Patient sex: M
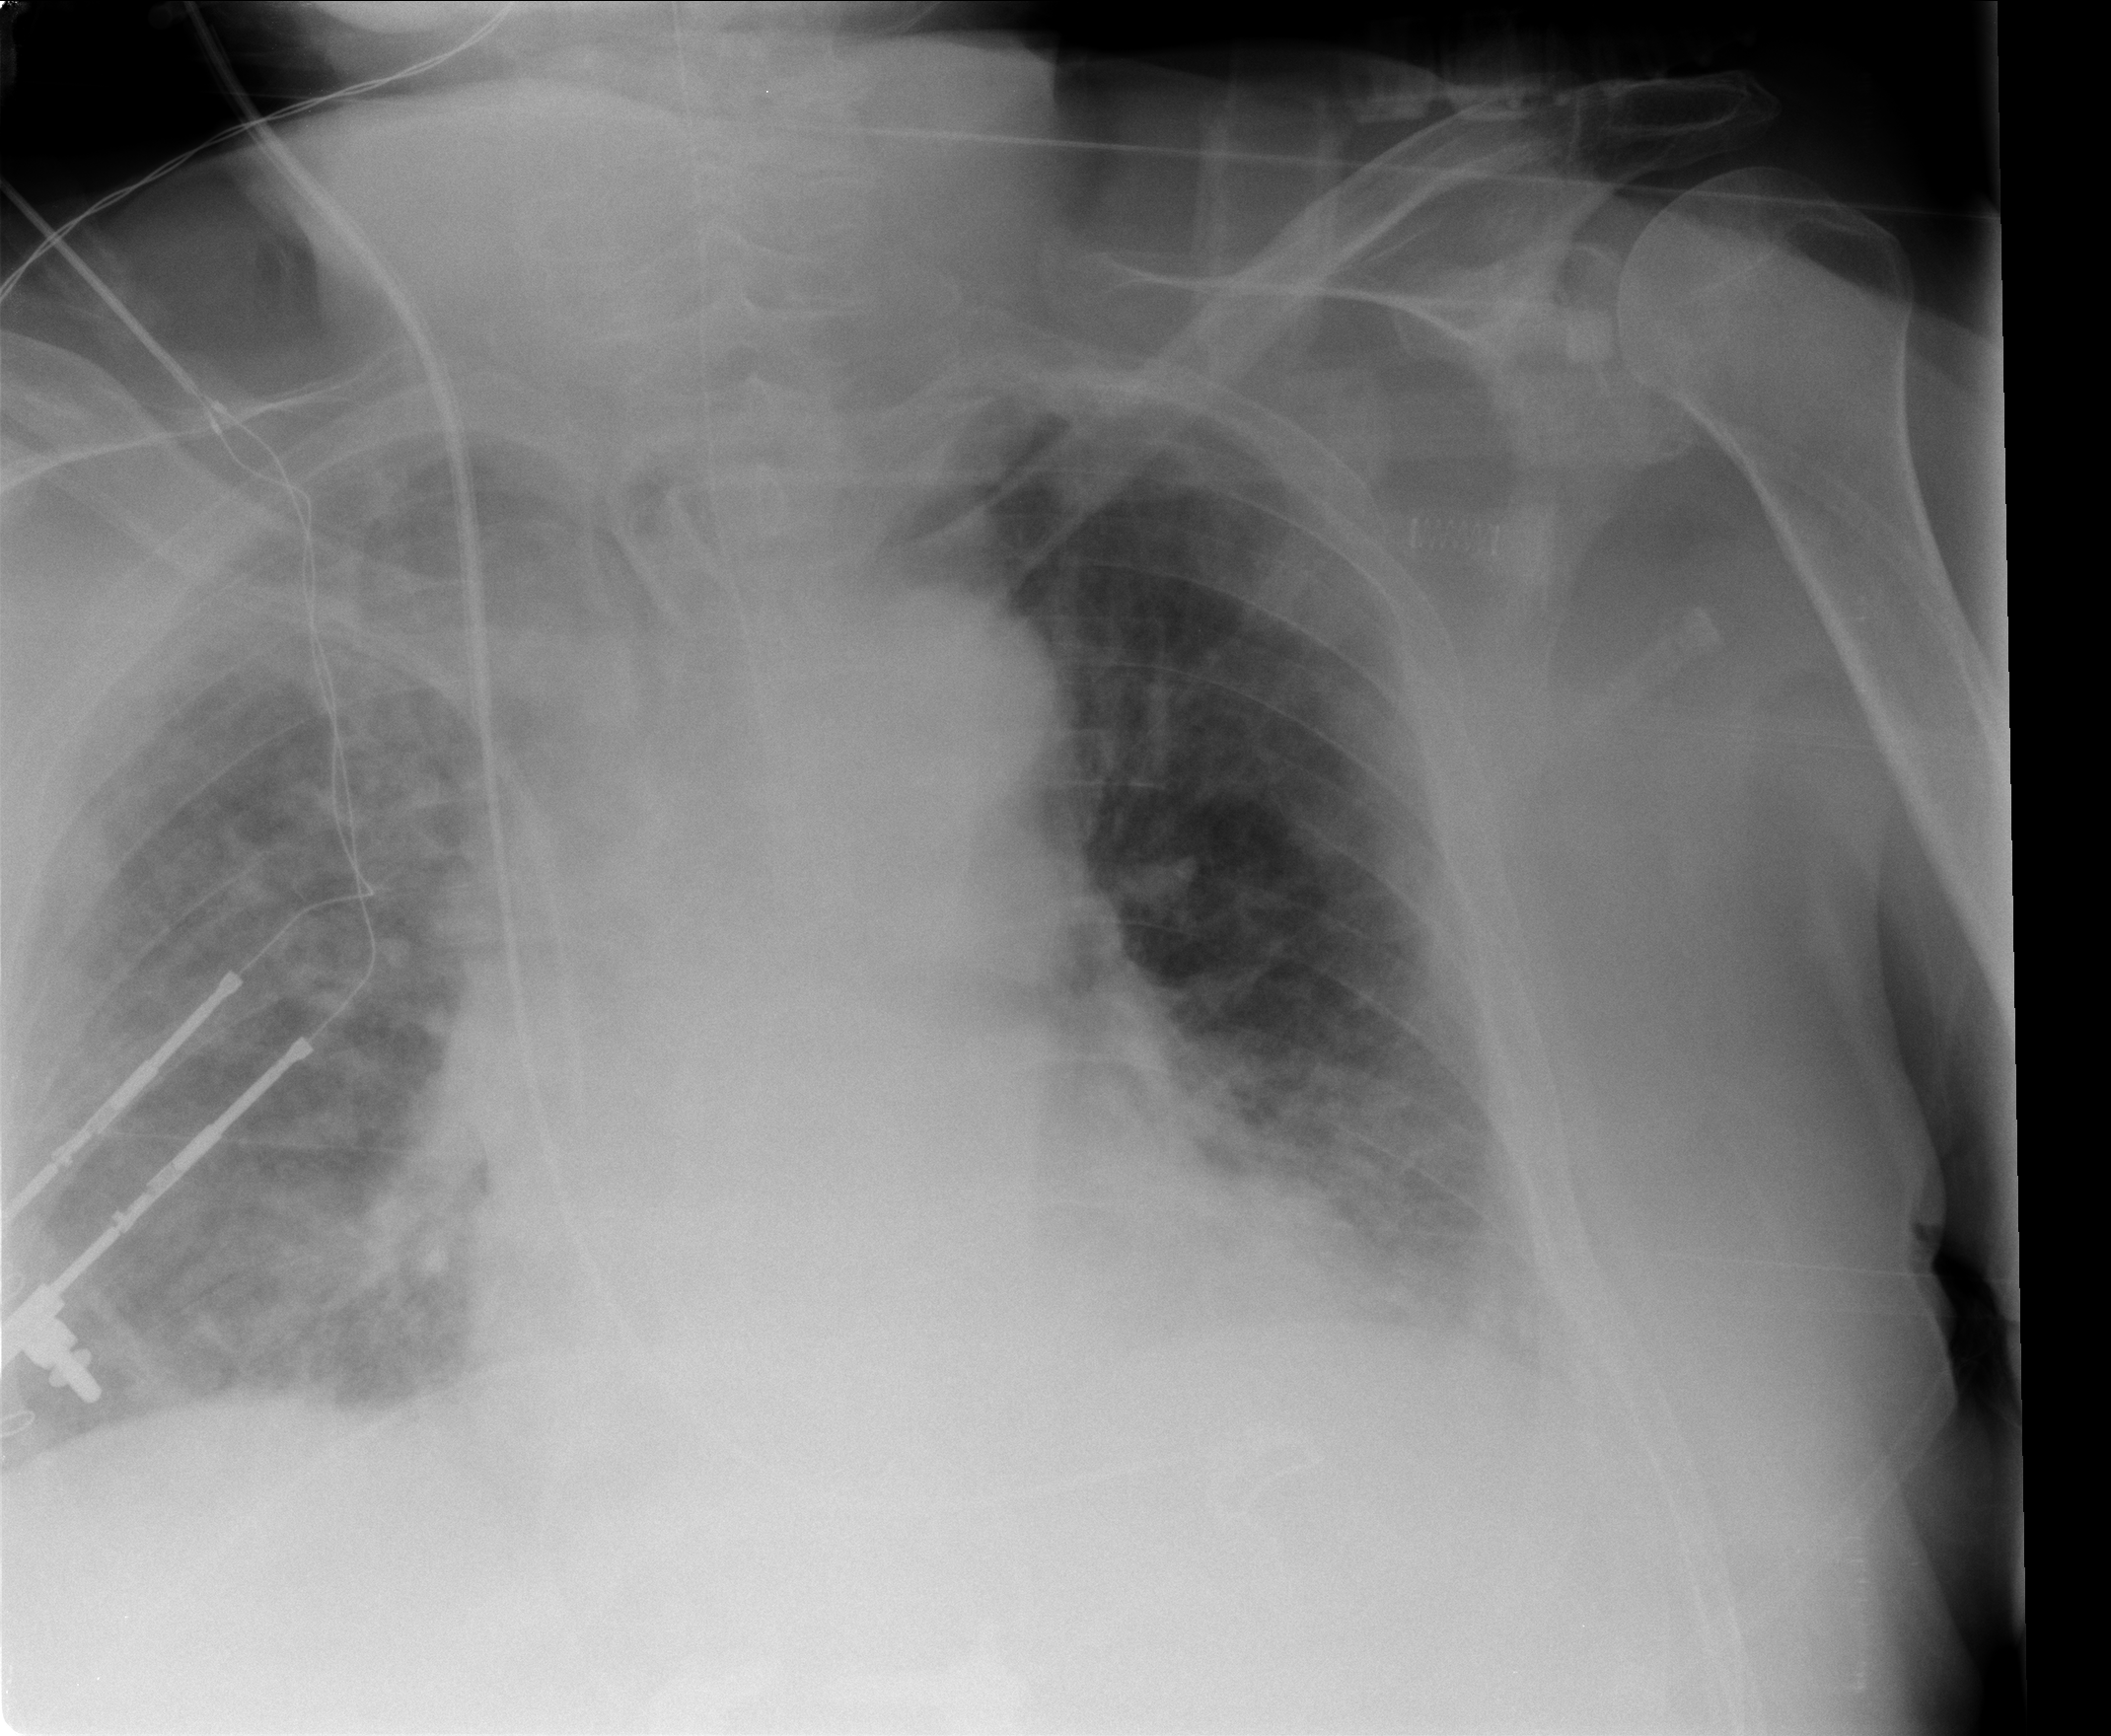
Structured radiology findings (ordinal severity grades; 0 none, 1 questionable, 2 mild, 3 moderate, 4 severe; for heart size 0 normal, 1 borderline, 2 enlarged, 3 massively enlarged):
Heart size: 2
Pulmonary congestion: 3
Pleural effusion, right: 1
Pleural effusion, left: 2
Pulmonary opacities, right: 3
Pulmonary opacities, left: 2
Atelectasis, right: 2
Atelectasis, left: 2